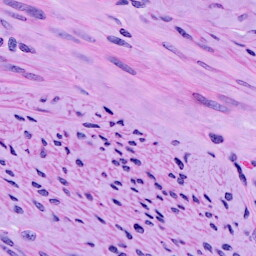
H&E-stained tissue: Cervix